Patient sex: M
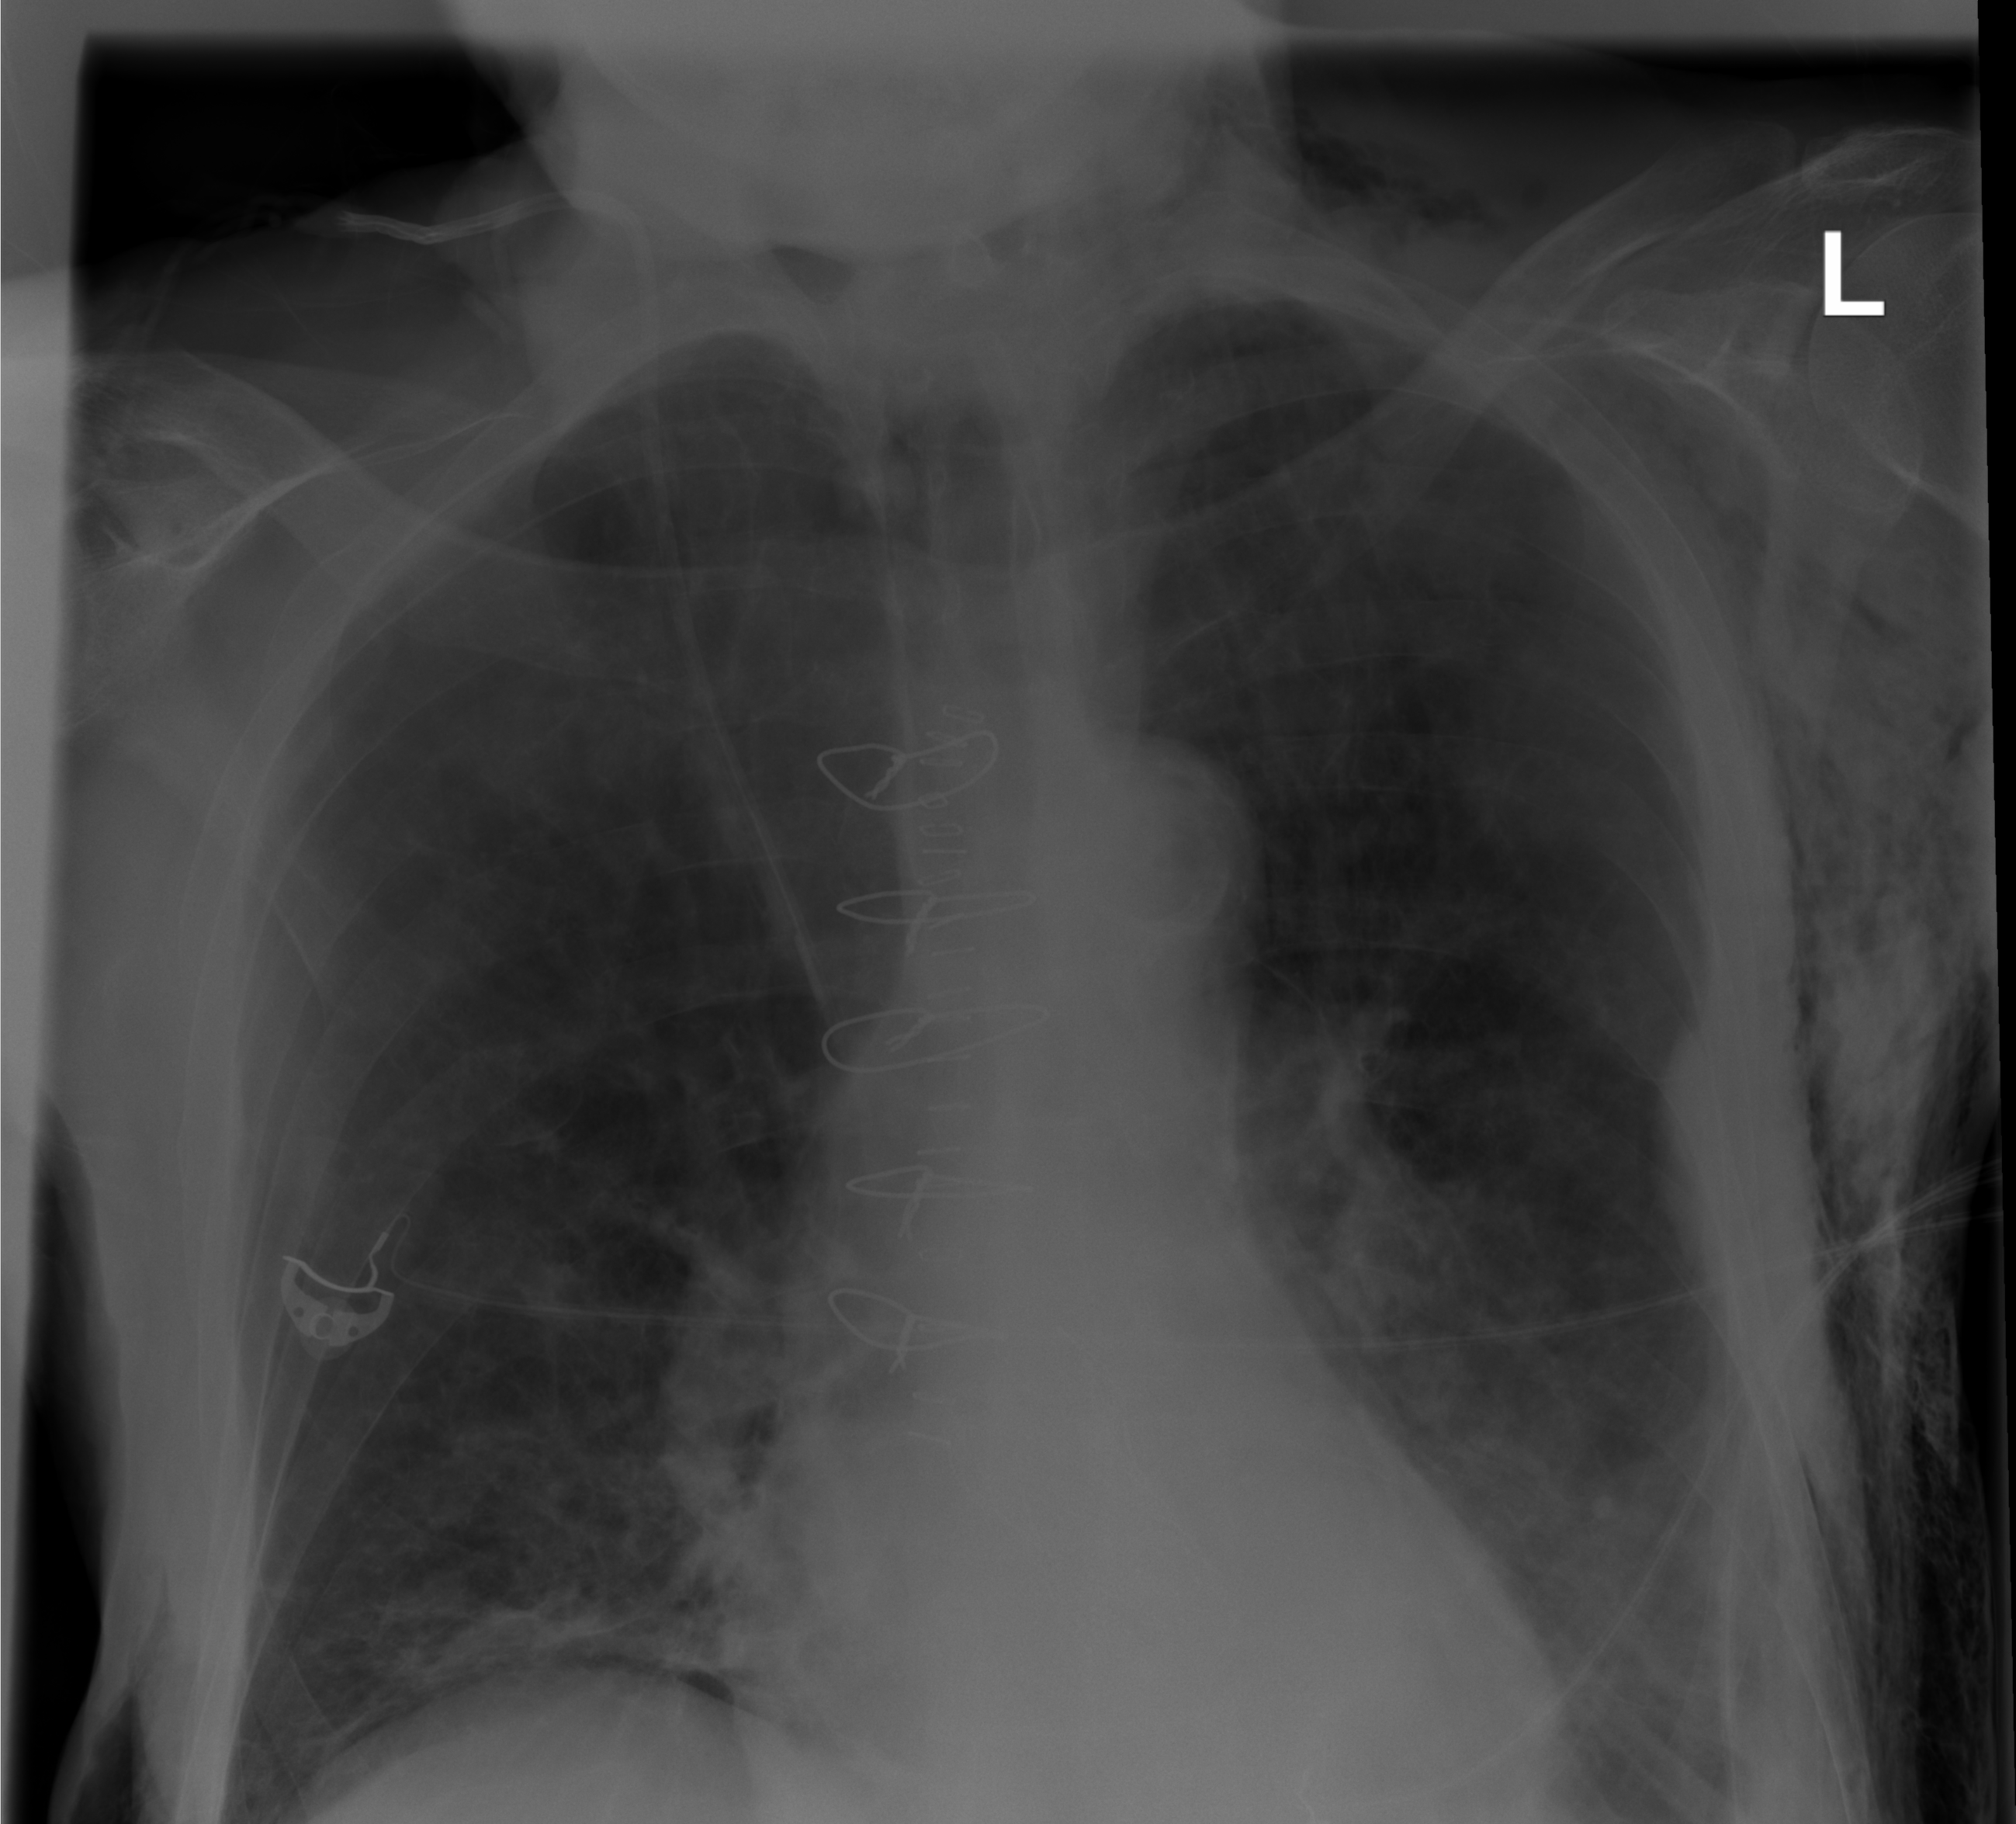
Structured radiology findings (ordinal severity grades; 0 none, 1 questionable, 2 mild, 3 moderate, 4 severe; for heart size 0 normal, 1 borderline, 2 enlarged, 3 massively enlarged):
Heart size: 0
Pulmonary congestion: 0
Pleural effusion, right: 0
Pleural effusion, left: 2
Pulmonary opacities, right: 1
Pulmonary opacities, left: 1
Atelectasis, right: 2
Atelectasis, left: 2